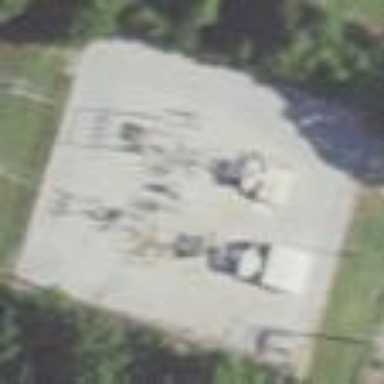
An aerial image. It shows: Power substation.